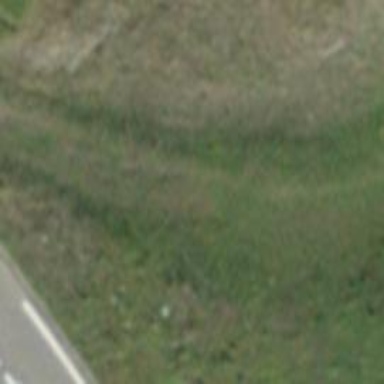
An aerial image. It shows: Grassy path.